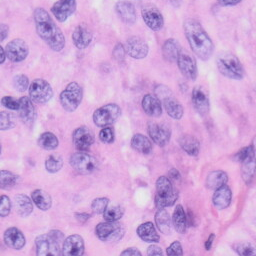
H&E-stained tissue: Skin